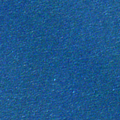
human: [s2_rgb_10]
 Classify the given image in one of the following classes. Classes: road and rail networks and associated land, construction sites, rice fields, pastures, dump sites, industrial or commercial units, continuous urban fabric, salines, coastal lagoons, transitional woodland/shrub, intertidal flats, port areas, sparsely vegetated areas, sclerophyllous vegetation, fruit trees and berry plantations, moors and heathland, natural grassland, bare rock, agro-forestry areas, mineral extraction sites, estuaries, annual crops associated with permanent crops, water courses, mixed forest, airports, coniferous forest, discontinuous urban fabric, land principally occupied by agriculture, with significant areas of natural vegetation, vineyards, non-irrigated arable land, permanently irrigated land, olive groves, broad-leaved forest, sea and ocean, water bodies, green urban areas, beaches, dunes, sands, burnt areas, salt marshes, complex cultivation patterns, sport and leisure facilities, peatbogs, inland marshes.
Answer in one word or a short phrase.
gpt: sea and ocean